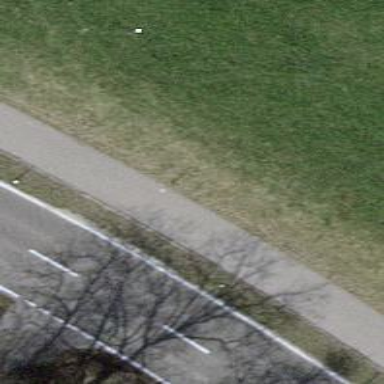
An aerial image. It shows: Track with grass paver surface. The track has grade 1 tracktype.